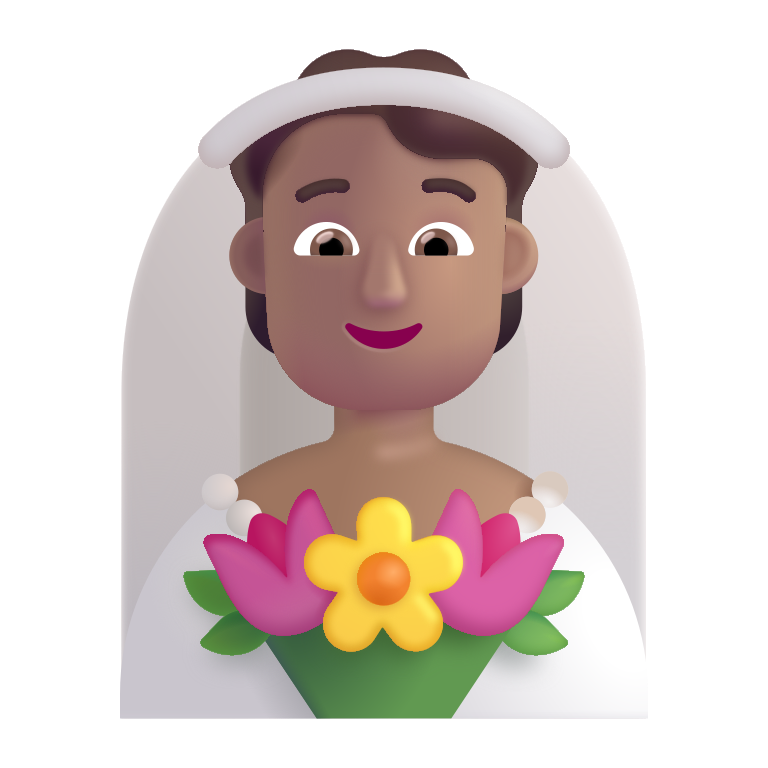
person with veil color